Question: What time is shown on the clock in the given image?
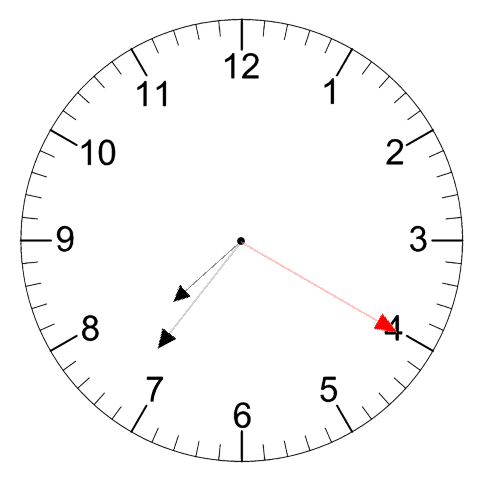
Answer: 07:36:20